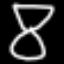
Label: hourglass